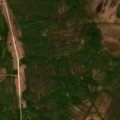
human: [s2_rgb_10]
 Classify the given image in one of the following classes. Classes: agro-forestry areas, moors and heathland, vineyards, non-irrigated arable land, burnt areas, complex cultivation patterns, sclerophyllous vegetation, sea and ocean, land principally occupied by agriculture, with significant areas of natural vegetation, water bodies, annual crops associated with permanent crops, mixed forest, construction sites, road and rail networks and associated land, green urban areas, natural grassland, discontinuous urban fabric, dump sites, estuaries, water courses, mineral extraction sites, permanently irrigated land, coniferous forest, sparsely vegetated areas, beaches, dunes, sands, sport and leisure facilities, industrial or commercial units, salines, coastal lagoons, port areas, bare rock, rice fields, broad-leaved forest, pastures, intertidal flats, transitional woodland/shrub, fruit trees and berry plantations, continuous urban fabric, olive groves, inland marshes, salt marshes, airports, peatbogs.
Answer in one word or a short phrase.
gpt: coniferous forest, mixed forest, transitional woodland/shrub